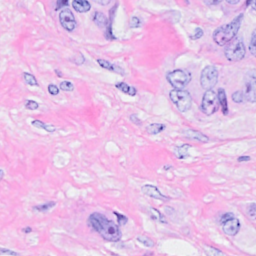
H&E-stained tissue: Breast